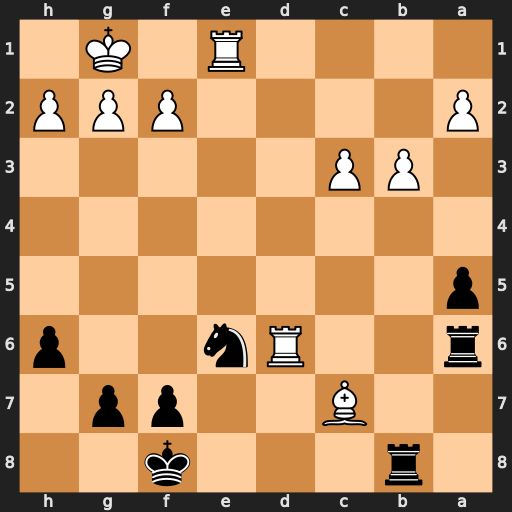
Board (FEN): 1r3k2/2B2pp1/r2Rn2p/p7/8/1PP5/P4PPP/4R1K1
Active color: b
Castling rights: -
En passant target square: -
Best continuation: Nxc7 Rxa6 Nxa6